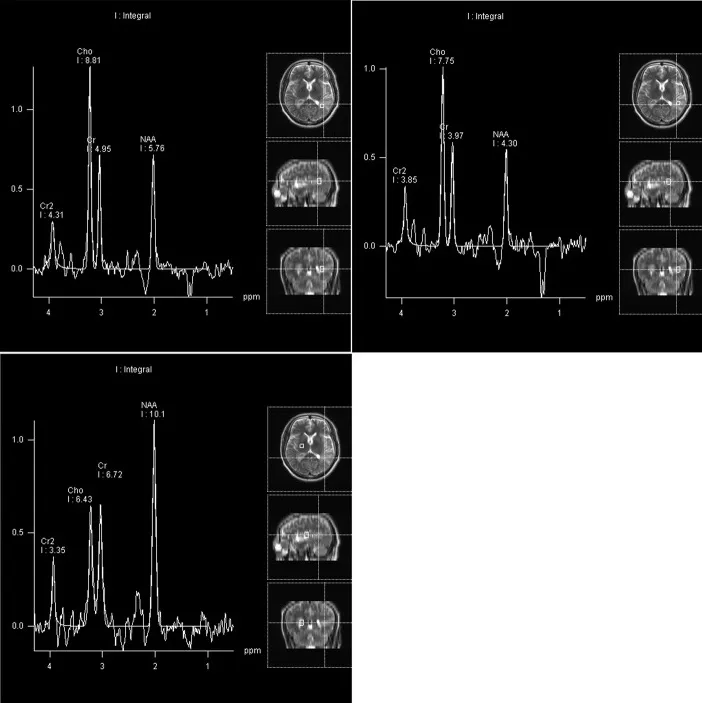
Compared with the right basal ganglia region as a normal control area, the NAA peak and NAA/Cr ratio in the pathological area of the left lateral ventricle trigone region were reduced, and the Cho peak and Cho/Cr ratio were increased.
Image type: radiology (mri)